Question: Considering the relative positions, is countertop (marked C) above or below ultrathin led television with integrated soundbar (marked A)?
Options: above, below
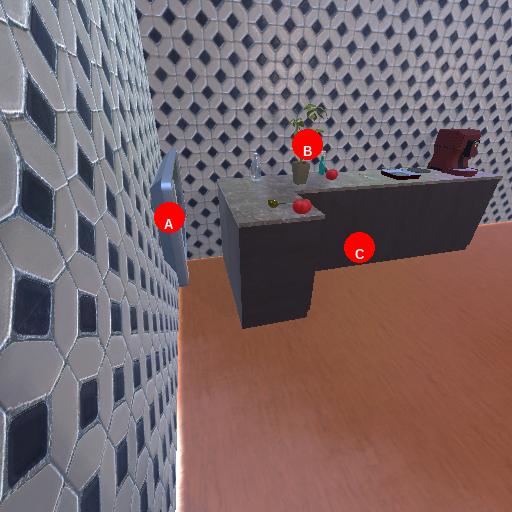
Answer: above